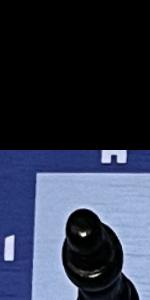
Label: Empty